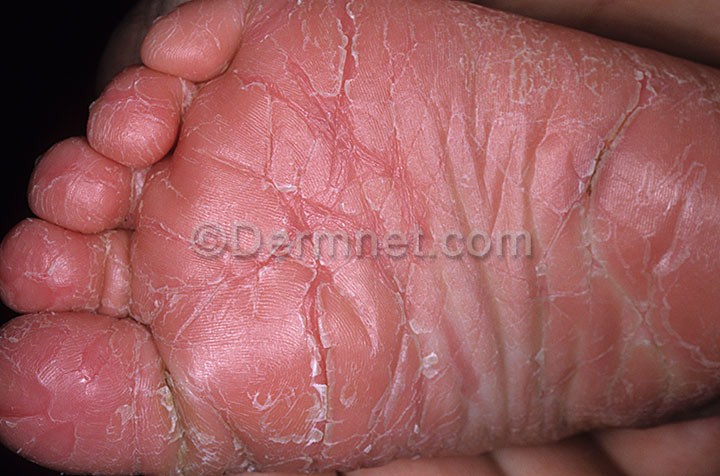
Disease: Eczema Photos